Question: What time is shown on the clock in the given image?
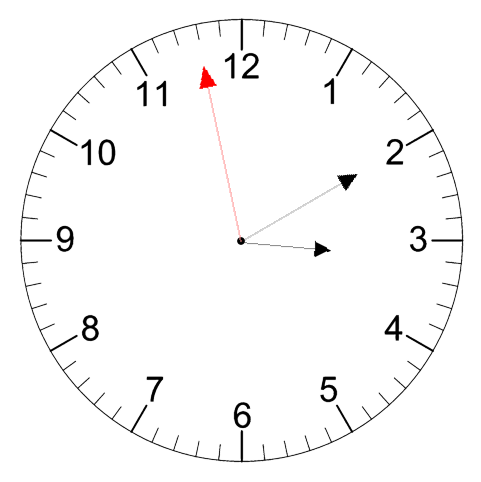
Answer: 03:09:58